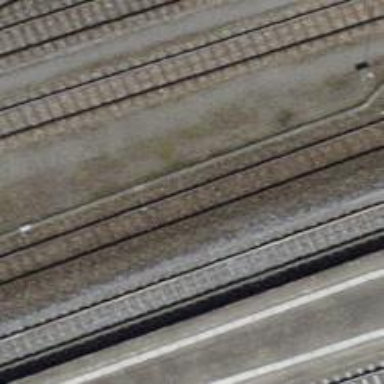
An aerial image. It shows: Single-track electrified railway siding with contact line.